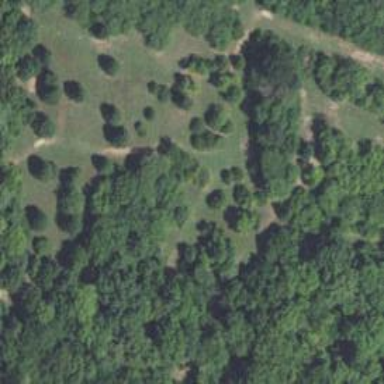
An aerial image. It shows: Disc golf hole.